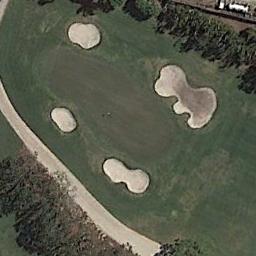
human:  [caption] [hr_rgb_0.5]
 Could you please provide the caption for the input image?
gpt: There are two large bunkers and two paths .

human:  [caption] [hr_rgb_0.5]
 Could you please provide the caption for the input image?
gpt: A lot of trees are near the golf course .

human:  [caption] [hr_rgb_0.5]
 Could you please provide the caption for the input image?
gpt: There are a few bunkers and a path along a large green lawn on the golf course with many trees and two buildings .

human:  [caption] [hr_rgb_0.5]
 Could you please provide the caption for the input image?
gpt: The golf course has a putting green, A road and four sandpits and some barrier trees are on both sides of the fairway .

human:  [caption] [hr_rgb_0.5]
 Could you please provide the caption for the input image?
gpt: There are four bunkers beside a path on the golf course .